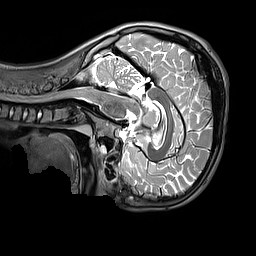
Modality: T2w
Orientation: sagittal
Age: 11
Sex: male
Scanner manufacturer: siemens
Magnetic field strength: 3 T
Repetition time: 3.2 s
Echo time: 0.408 s